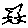
Label: cat